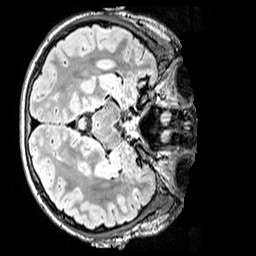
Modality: FLAIR
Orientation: axial
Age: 12
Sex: male
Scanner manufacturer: siemens
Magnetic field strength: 3 T
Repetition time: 5 s
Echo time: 0.388 s